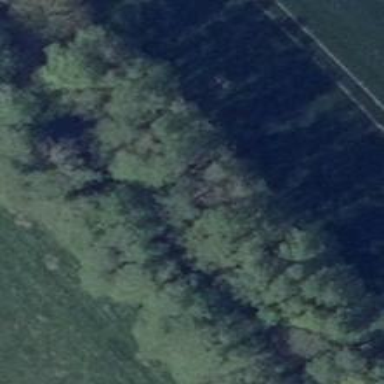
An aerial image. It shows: Row of trees in natural setting.